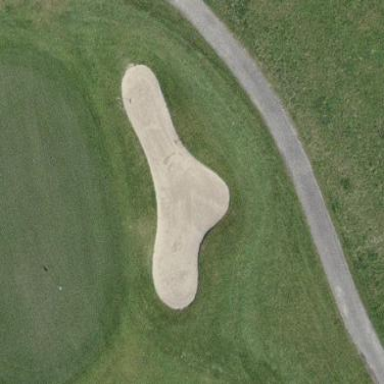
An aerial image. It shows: Golf bunker.